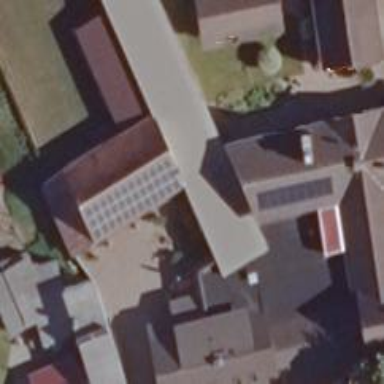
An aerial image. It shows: Small solar photovoltaic panel generator is producing electricity.